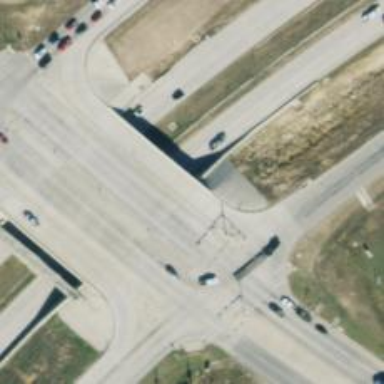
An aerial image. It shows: Secondary link road crossing over bridge.